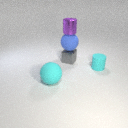
small cyan rubber cylinder to the right of small gray metal cube